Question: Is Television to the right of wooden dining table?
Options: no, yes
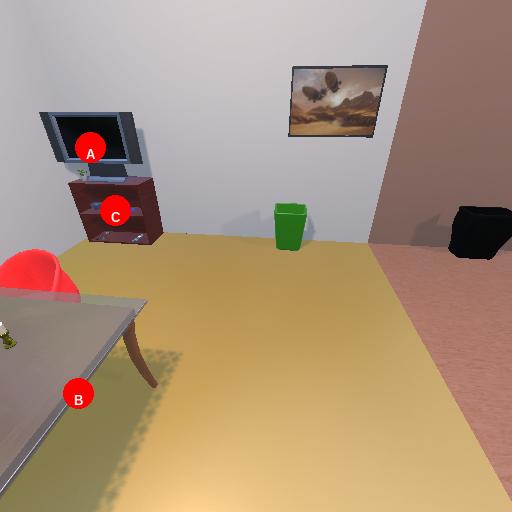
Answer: no